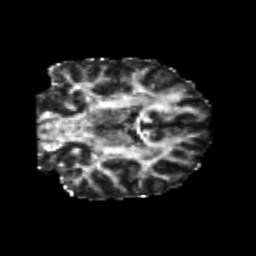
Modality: FA
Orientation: coronal
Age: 24
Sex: female
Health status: healthy
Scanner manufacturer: philips
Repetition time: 7.389 s
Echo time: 0.08599 s